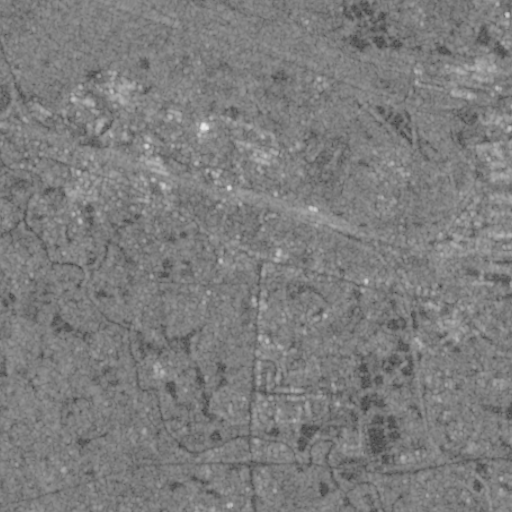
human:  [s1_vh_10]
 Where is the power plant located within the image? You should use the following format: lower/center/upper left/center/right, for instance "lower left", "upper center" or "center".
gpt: The power plant is located in the center right of the image.
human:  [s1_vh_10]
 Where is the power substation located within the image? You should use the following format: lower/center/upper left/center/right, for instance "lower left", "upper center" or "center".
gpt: The power substation is located in the upper center of the image.
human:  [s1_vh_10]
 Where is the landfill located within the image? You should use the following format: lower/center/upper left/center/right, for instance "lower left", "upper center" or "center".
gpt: There is no landfill in the image.

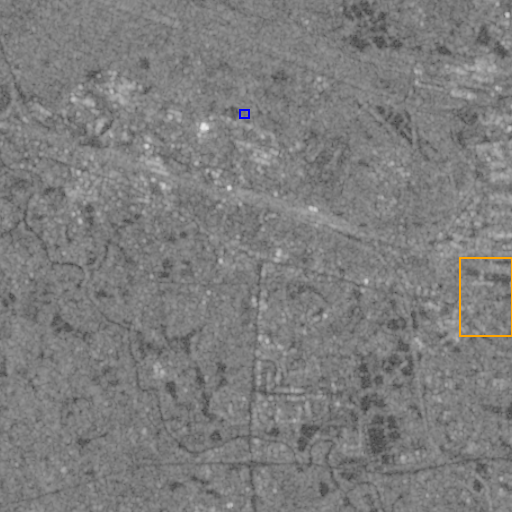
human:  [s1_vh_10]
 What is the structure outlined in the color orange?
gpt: The structure outlined in orange is a power plant.
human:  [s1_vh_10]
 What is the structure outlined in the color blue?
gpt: The structure outlined in blue is a power substation.
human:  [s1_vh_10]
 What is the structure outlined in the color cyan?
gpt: There is no cyan outline.